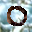
Label: 0